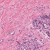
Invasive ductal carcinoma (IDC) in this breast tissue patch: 0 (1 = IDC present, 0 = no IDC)